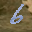
Label: 6